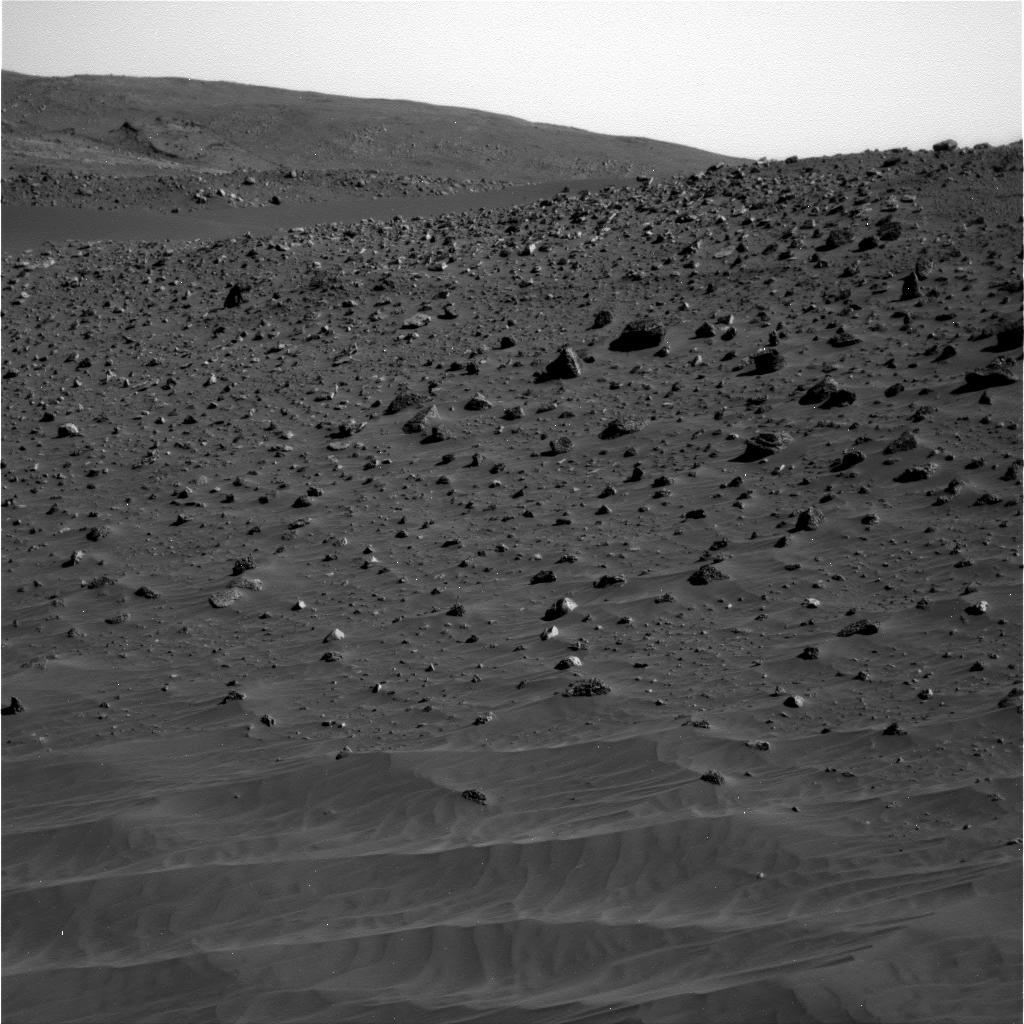
Terrain classes present: Gravel / Sand / Soil, Rock, Shadow, Sky / Distant Mountains